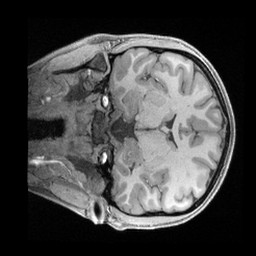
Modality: T1w
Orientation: coronal
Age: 23
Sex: female
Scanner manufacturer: siemens
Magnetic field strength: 3 T
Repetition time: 2.4 s
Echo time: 0.00241 s